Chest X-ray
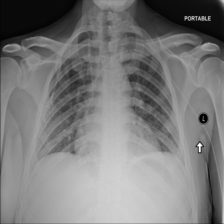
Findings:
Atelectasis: negative
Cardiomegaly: negative
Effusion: negative
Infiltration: positive
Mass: negative
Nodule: negative
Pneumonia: negative
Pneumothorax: negative
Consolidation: negative
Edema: negative
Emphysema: negative
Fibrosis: negative
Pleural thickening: negative
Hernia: negative